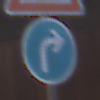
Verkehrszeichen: VorgeschriebeneFahrtrichtungRechts
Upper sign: Arbeitsstelle
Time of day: MorningAfternoon
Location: Outdoor (Urban)
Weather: PartlyCloudy
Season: NotSpecified
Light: Natural